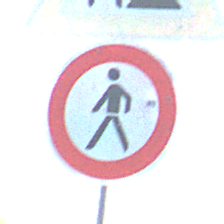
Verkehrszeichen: VerbotFussgaenger
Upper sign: Arbeitsstelle
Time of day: MorningAfternoon
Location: Outdoor (Suburban)
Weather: PartlyCloudy
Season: NotSpecified
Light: Natural